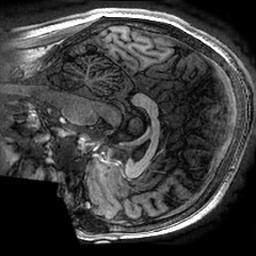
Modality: T1w
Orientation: sagittal
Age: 24
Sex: female
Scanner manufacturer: ge
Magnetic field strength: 3 T
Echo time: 0.002736 s